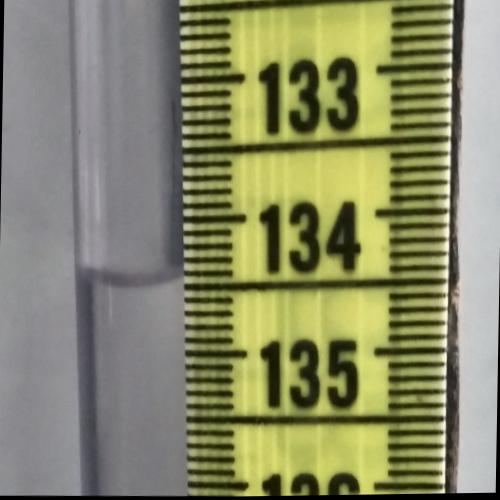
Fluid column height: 134.4 cm